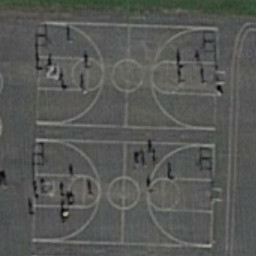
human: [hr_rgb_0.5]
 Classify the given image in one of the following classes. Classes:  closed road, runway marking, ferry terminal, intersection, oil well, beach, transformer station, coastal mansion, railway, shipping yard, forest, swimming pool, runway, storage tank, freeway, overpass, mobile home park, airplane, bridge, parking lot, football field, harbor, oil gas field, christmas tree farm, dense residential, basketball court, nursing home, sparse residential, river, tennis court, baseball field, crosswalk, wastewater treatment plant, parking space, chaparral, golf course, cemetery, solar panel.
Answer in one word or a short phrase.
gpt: basketball court